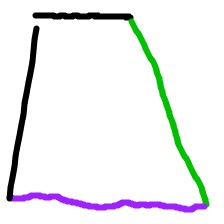
Shape: trapezoid